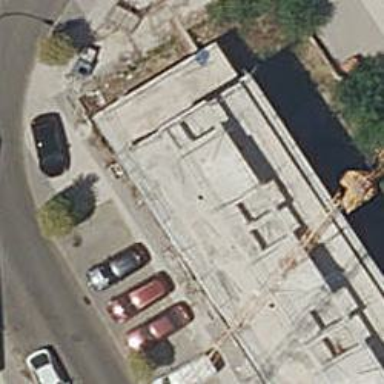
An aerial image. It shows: Terrace building.